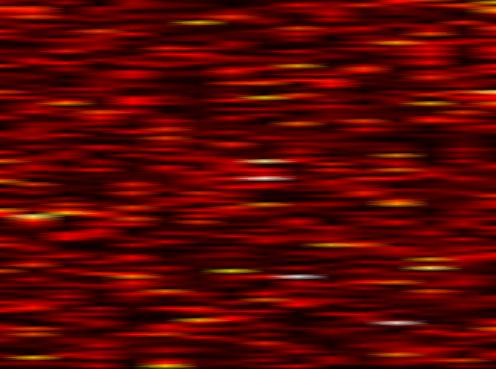
Label: FOFDM